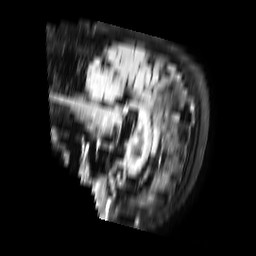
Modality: FLAIR
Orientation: sagittal
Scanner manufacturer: philips
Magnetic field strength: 1.5 T
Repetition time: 6 s
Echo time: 0.1032 s